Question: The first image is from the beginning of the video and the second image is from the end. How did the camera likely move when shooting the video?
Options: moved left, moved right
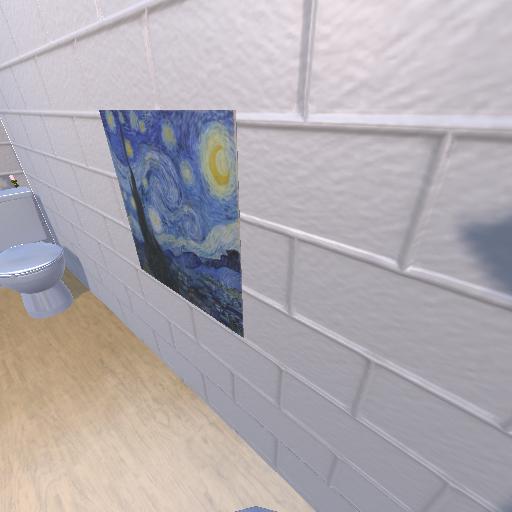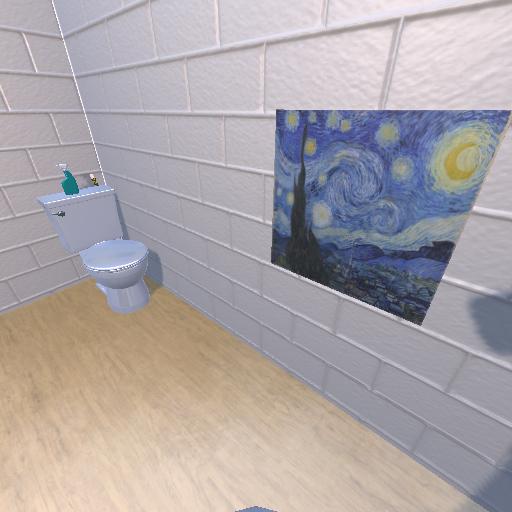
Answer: moved left